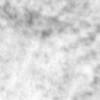
Label: no_change